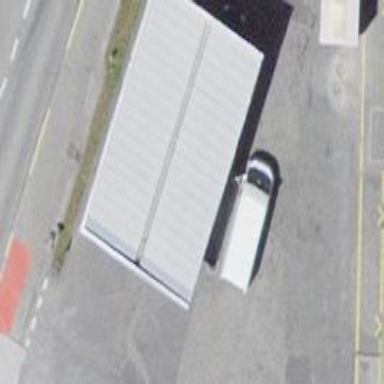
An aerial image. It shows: Fuel station.